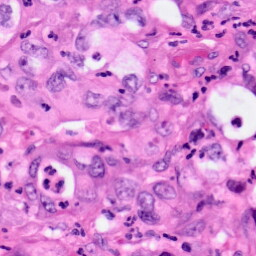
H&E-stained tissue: Pancreatic